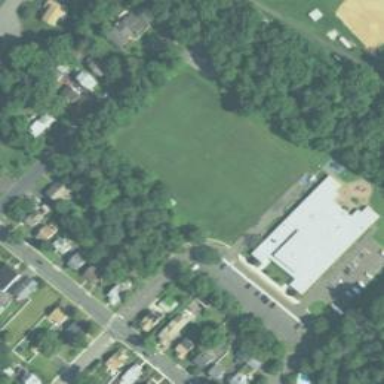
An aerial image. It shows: Soccer pitch for leisureland activities.